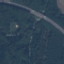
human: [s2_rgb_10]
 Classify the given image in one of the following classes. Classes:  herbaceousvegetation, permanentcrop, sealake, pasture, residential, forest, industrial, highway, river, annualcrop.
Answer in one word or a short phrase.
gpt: Highway